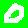
Digit: 0